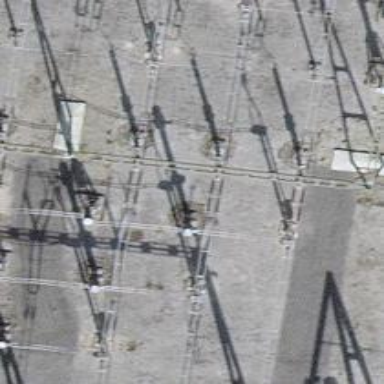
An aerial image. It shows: Insulator used in power equipment.